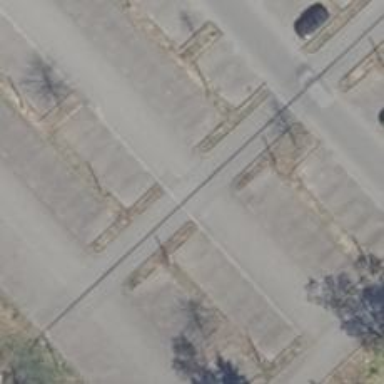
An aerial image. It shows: Asphalt parking aisle road for service vehicles.